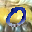
Label: 0